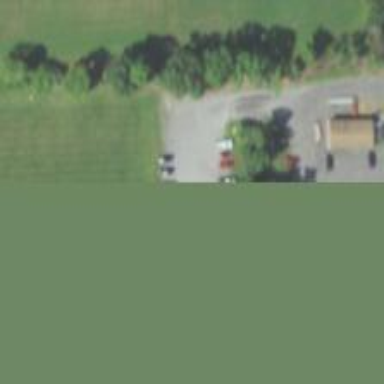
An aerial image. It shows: Path for both roads and golfers.